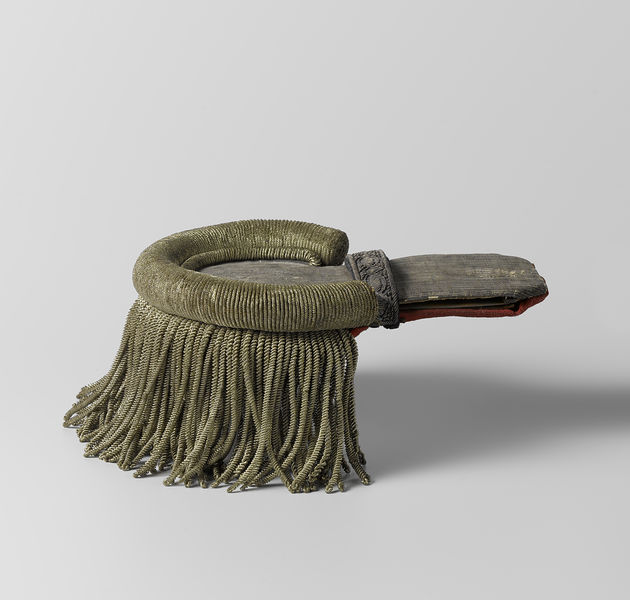
Titel: Epaulet van Jhr. Hoeufft, in 1830/32 kapitein bij de afdeling Schutterij
Standort: Amsterdam
Institution: Rijksmuseum
Schlagwörter: costume, armée, décoration, passementerie, franges, objet, épaulettes